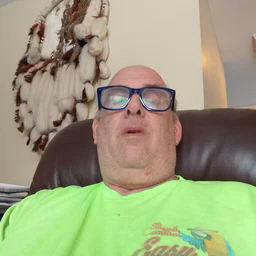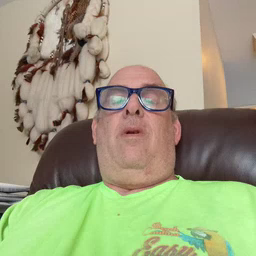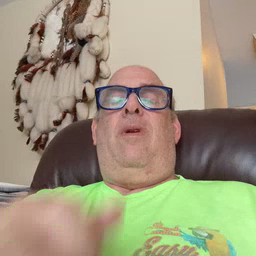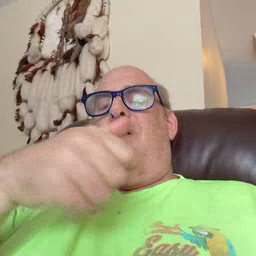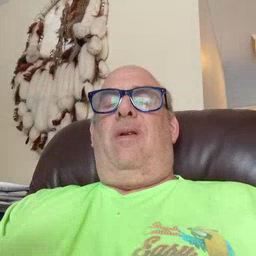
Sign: any